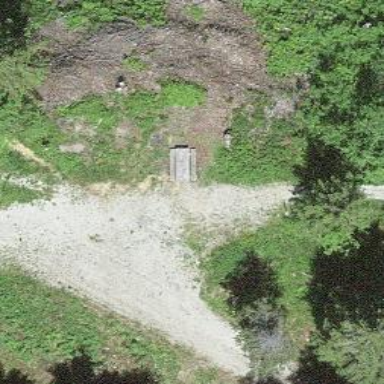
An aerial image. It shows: Picnic table located in leisure land area.